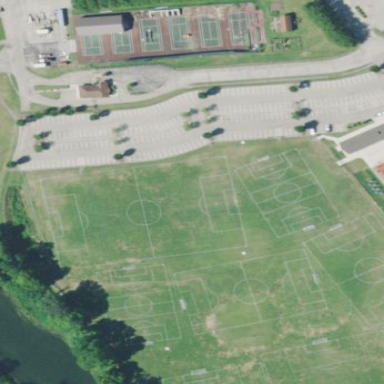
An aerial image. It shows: Soccer pitch designated for leisure and sports activities.